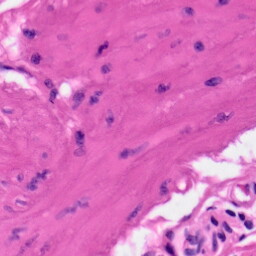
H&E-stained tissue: Skin